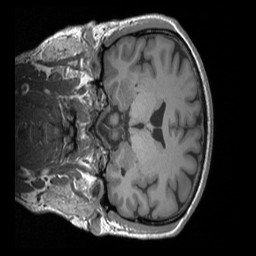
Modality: T1w
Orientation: coronal
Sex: male
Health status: ill
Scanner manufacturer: siemens
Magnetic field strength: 3 T
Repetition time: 1.66 s
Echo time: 0.00254 s